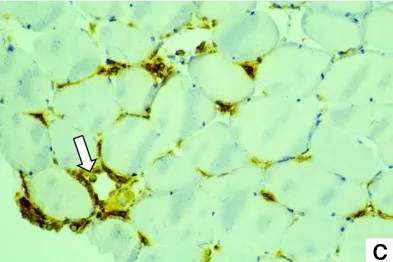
(C) Immunohistochemical staining of CD68: white arrow.
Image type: pathology (immunostaining)